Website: macys
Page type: billing-address
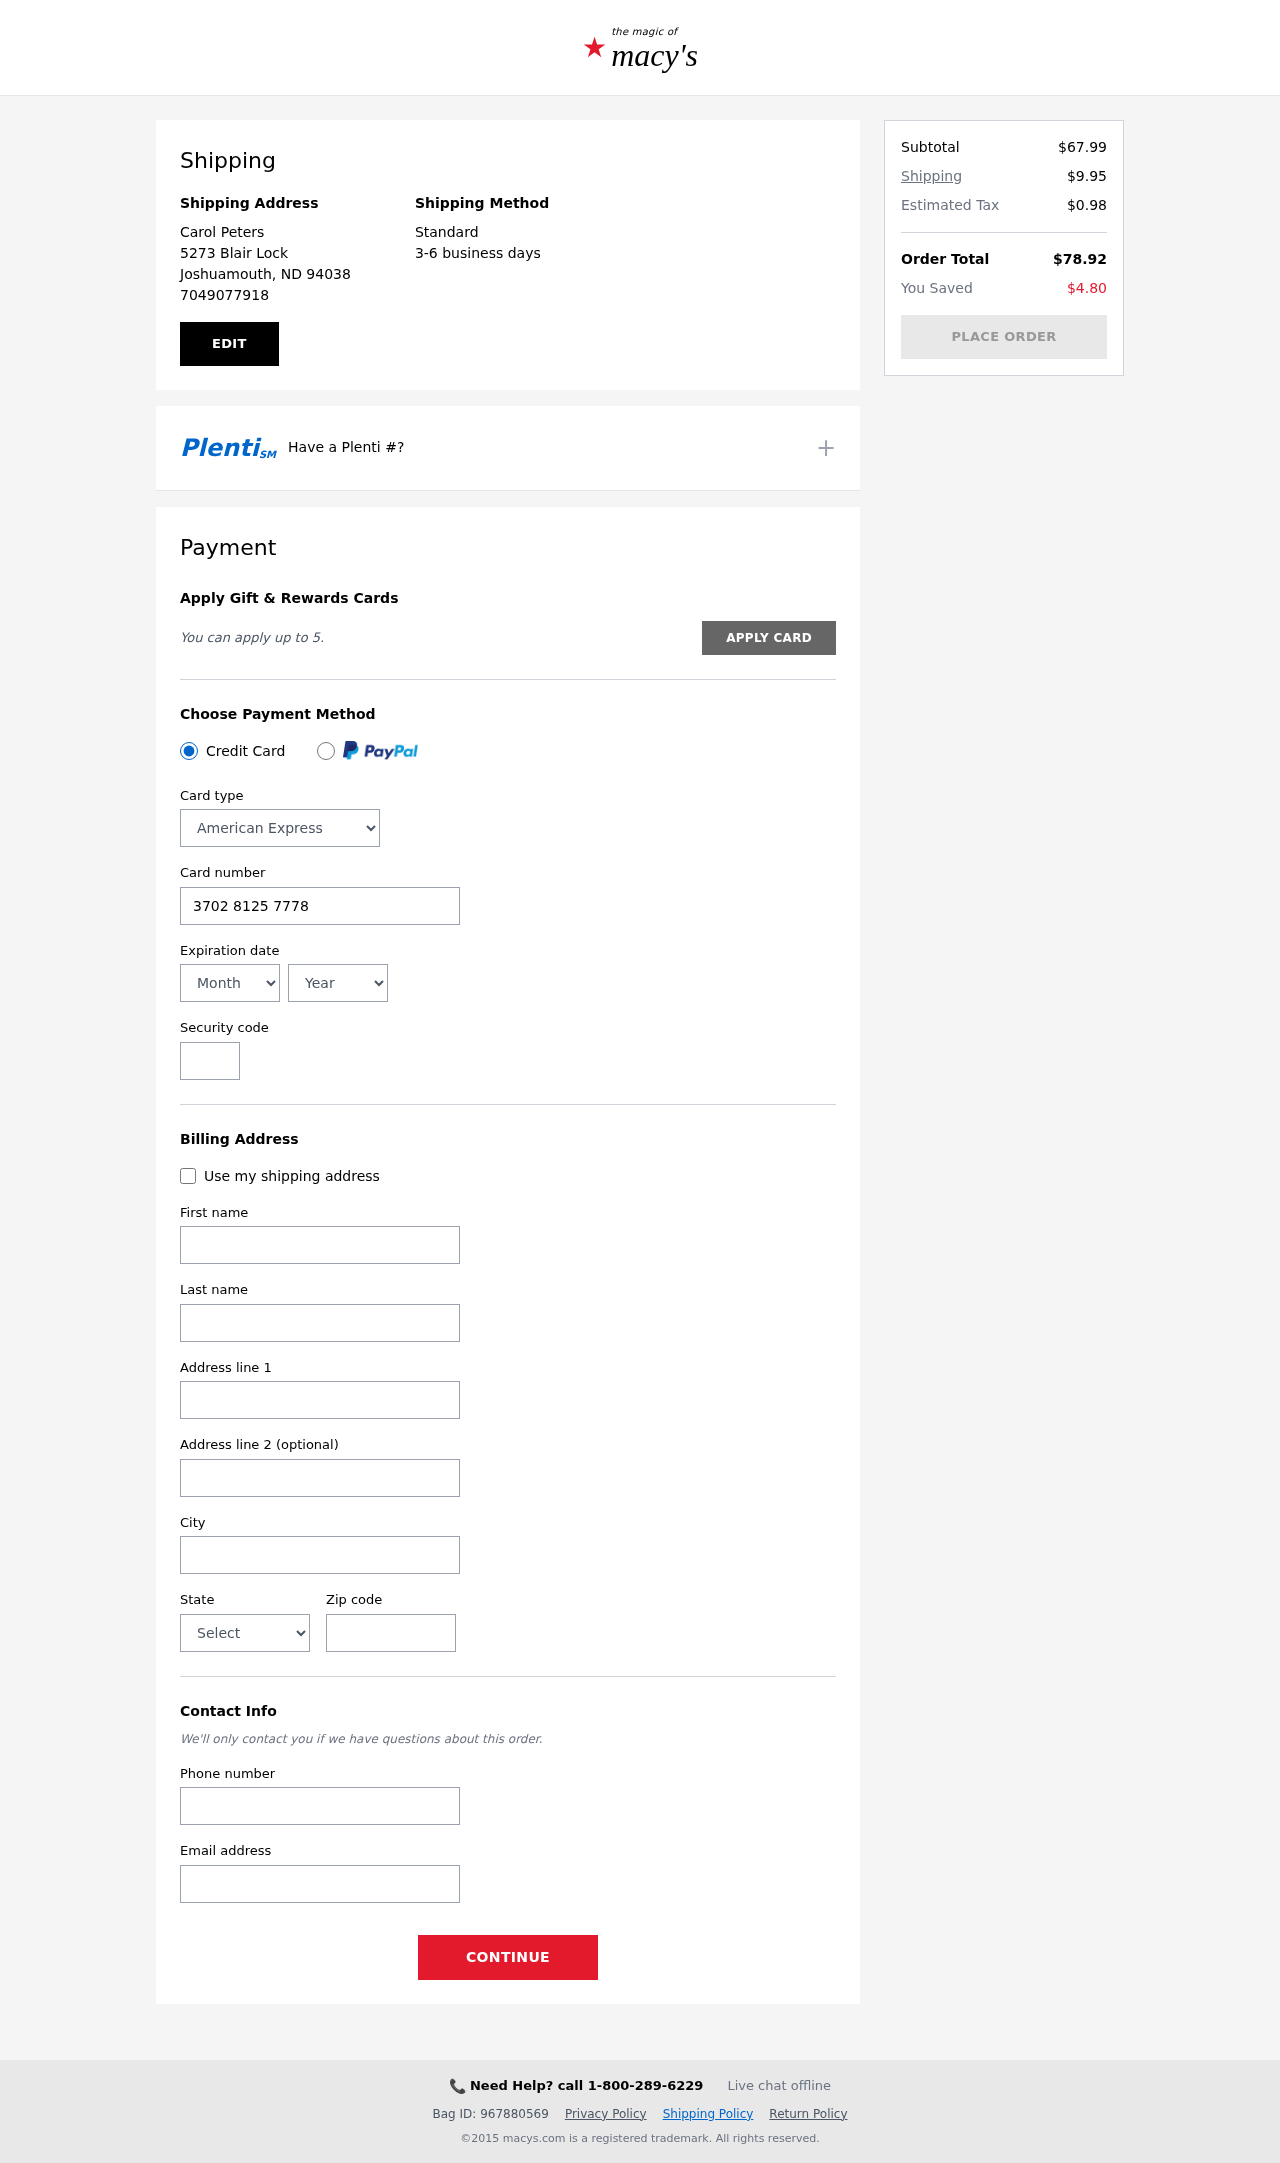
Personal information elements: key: PII_CARD_CVV
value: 9821
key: PII_CARD_EXPIRY_MONTH
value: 12
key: PII_CARD_EXPIRY_YEAR
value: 30
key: PII_CARD_NUMBER
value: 3702 8125 7778 264
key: PII_CARD_TYPE
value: American Express
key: PII_CITY
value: Joshuamouth
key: PII_CITY_STATE_ZIP
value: Joshuamouth, ND 94038
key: PII_EMAIL
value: cpeters@gmail.com
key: PII_FIRSTNAME
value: Carol
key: PII_FULLNAME
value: Carol Peters
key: PII_LASTNAME
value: Peters
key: PII_PHONE
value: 7049077918
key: PII_POSTCODE
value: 94038
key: PII_STATE
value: North Dakota
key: PII_STREET
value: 5273 Blair Lock
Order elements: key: ORDER_SUBTOTAL
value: $67.99
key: ORDER_SHIPPING_COST
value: $9.95
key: ORDER_TAX
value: $0.98
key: ORDER_TOTAL
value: $78.92
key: ORDER_SAVINGS
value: $4.80